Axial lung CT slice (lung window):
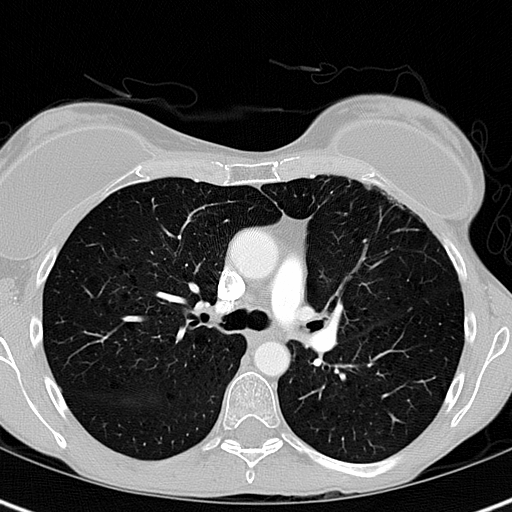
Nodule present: no